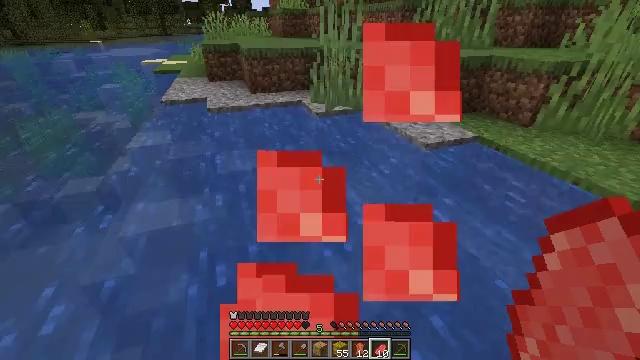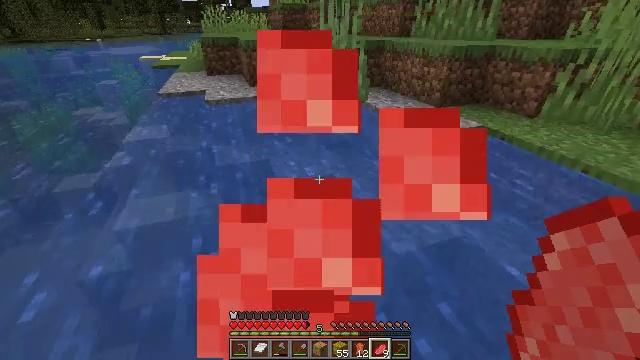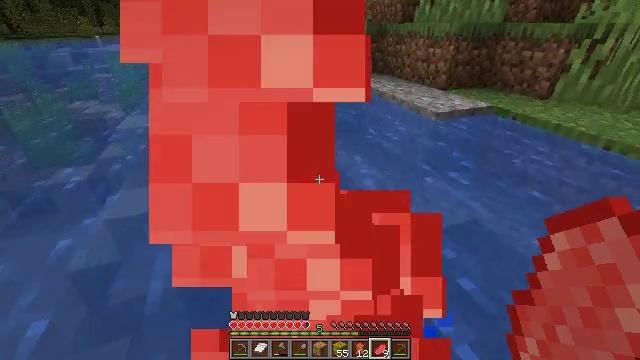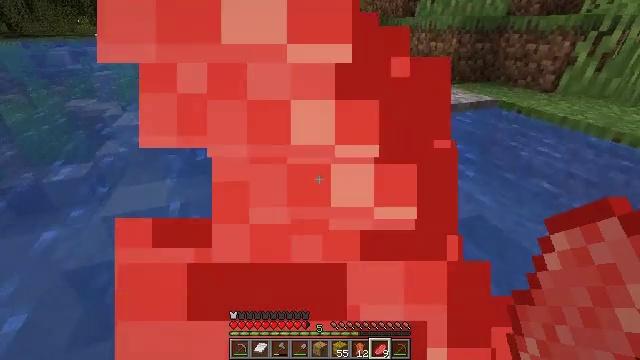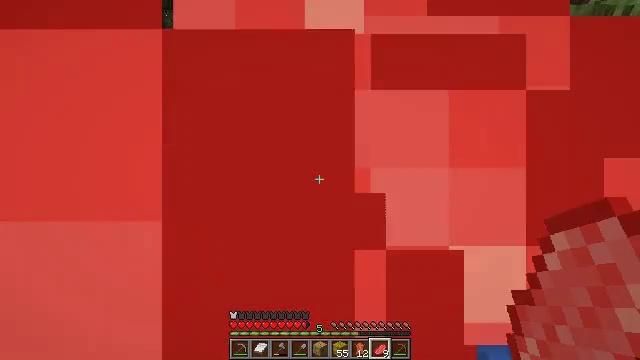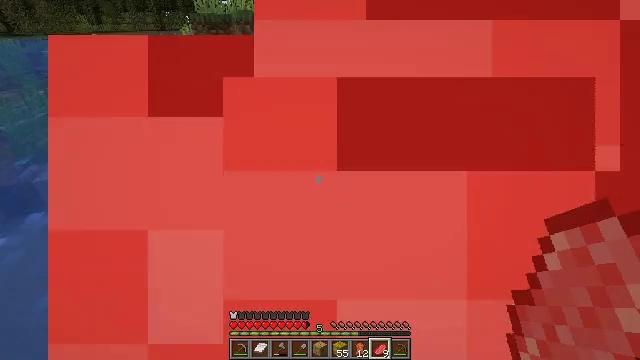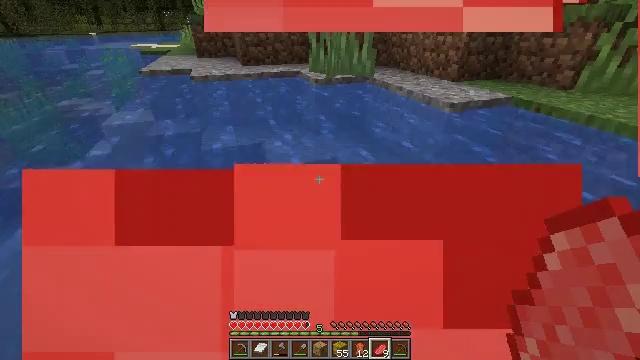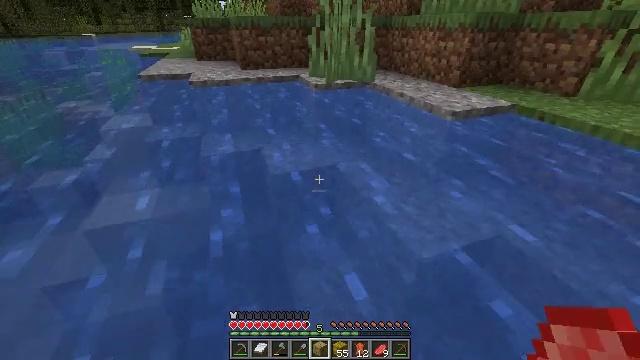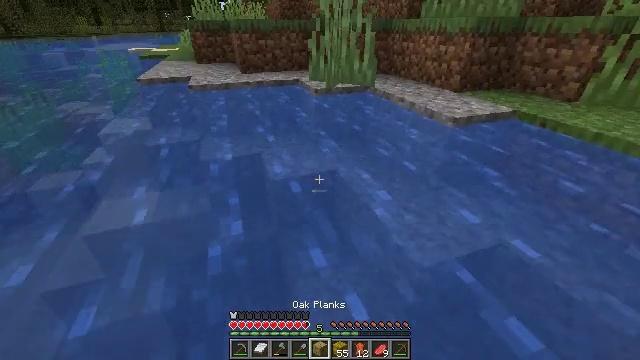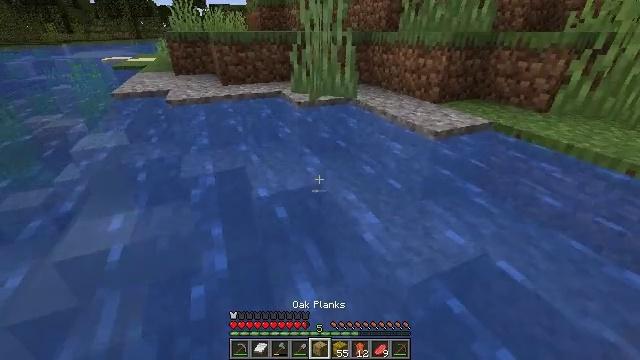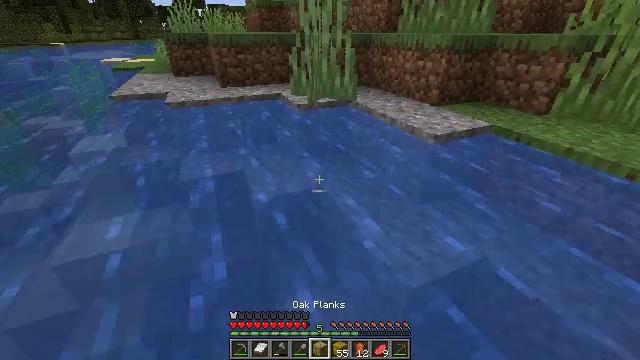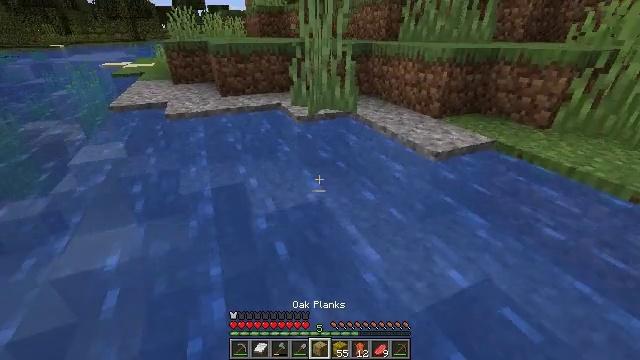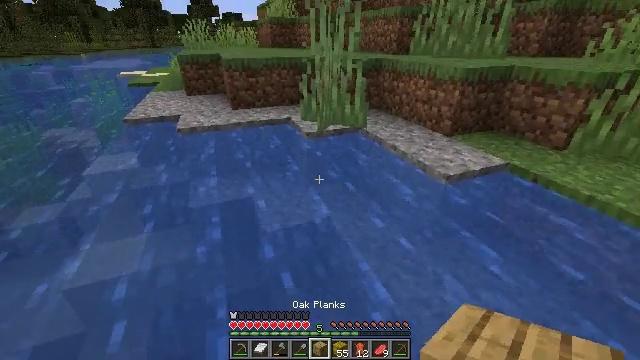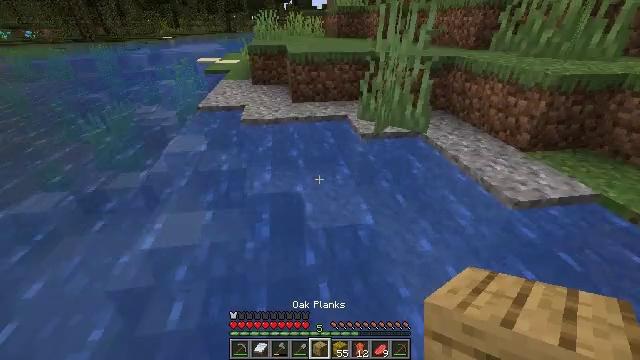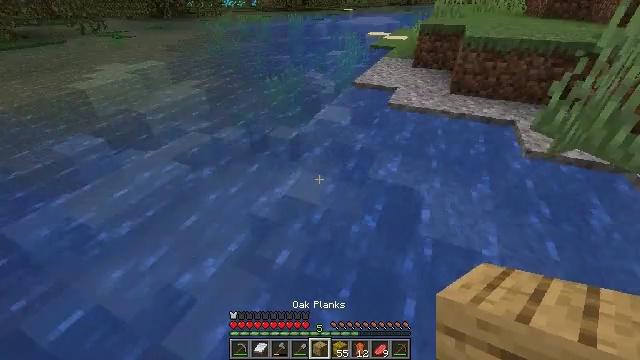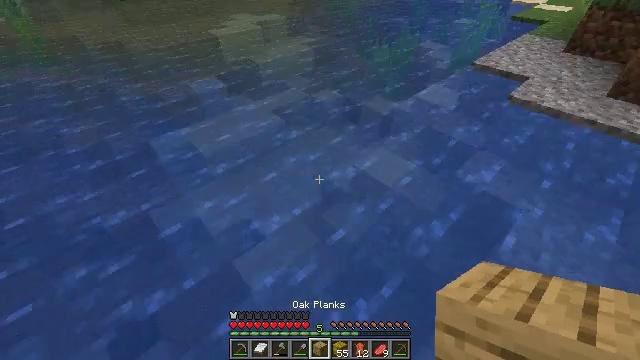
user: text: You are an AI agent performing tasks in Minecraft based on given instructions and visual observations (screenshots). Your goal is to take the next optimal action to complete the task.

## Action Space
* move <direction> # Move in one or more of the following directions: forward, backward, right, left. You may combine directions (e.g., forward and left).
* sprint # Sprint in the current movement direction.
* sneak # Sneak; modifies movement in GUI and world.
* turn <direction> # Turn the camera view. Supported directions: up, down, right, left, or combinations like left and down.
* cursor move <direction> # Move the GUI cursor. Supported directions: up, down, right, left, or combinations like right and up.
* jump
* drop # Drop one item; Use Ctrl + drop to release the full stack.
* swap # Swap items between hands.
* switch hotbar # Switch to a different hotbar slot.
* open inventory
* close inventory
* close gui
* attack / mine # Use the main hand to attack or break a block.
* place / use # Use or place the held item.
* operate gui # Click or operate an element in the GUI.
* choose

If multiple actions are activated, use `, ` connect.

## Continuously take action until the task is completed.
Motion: motion action
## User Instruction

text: Mine the clay from the riverbed.
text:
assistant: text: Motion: move forward, use / place, jump
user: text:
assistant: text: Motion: move forward, use / place, jump
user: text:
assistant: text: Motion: move forward, use / place, jump
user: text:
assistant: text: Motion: move forward, use / place, jump
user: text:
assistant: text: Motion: move forward, use / place, jump
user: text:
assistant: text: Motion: move forward, use / place, jump
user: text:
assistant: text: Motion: move forward, use / place, jump, switch to hotbar 5
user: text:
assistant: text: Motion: move forward, use / place, jump, switch to hotbar 5
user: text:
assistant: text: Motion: move forward, turn right and up, jump, switch to hotbar 5
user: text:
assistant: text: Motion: move forward, jump
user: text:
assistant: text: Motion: move forward, jump
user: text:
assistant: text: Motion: move forward, turn left and up, jump
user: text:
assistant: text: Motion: move forward, turn left and down, jump
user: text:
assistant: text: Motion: move forward, turn left and down, jump
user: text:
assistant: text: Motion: move forward, turn left and down, jump
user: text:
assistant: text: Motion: move forward, turn left and down, jump
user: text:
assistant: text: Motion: move forward, turn left, jump, switch to hotbar 4
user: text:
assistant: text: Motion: move forward, turn left and down, jump, switch to hotbar 4
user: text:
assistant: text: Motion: move forward, turn up, jump, switch to hotbar 4
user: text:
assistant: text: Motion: move forward, jump, switch to hotbar 4
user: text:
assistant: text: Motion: move forward, jump
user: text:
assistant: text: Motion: move forward and move left, jump
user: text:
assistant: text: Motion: move forward and move left, turn left and down, jump
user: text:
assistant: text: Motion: move forward and move left, turn left and down, jump
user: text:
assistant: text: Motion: move forward and move left, sneak, turn left and down, jump
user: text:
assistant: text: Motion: move forward, sneak, turn left and down
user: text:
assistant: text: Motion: move forward, sneak, turn left
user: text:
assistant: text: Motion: move forward, sneak, turn left
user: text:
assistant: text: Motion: move forward, sneak, turn left
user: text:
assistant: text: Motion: move forward, sneak, turn left and up